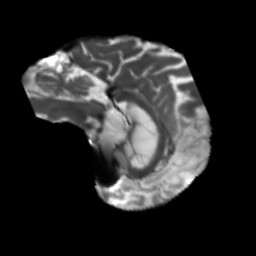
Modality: T2w
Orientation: sagittal
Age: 75
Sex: male
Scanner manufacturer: siemens
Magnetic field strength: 3 T
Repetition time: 5.47 s
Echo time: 0.0854 s